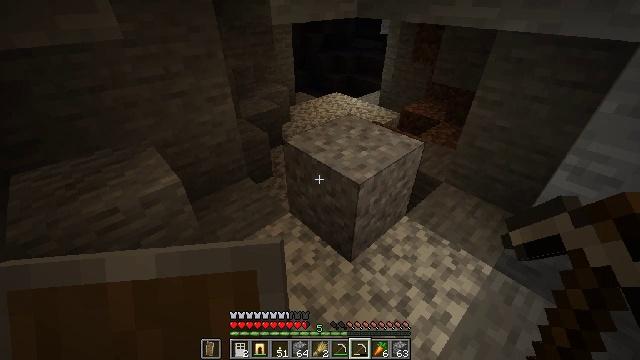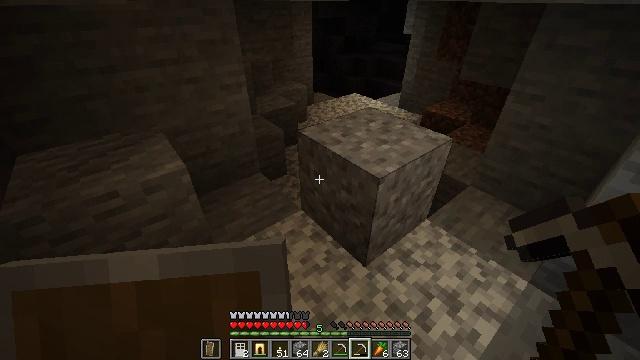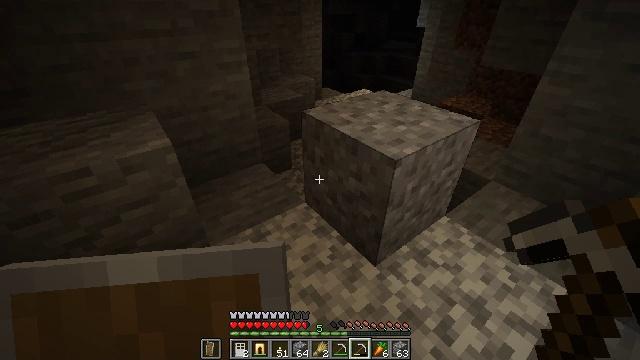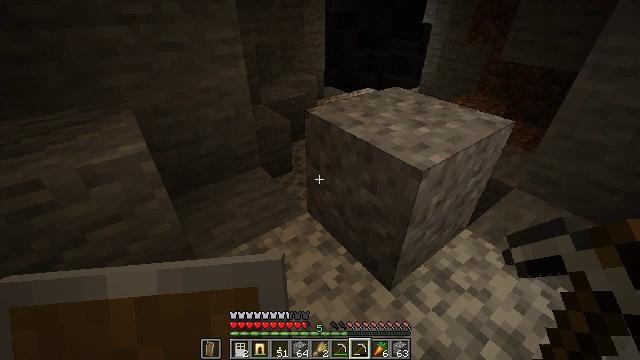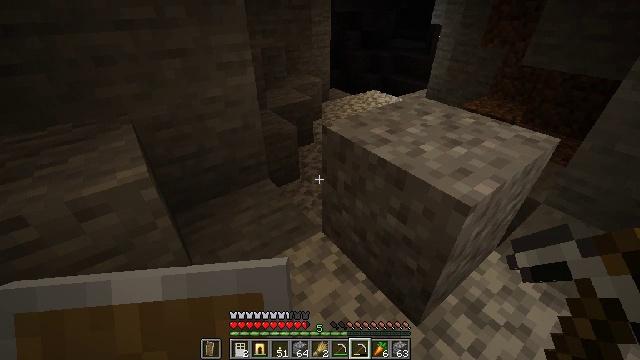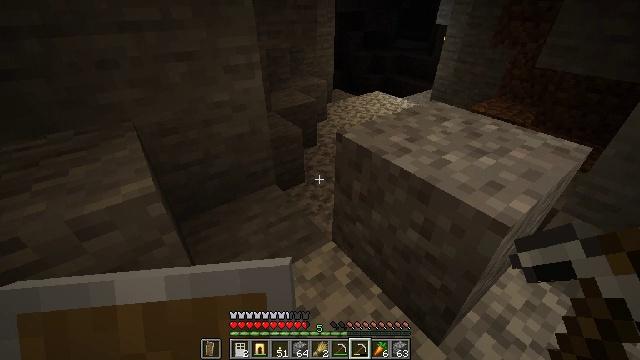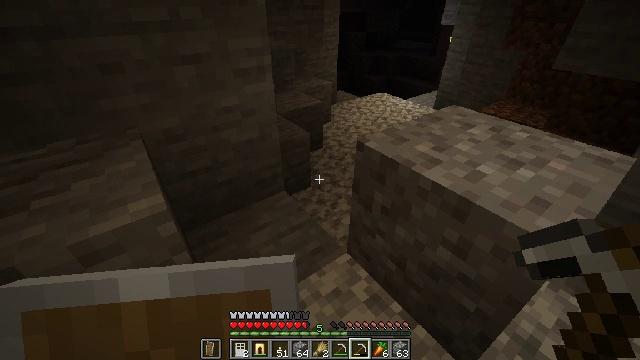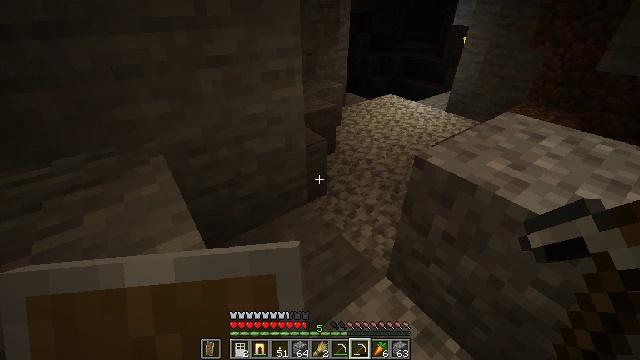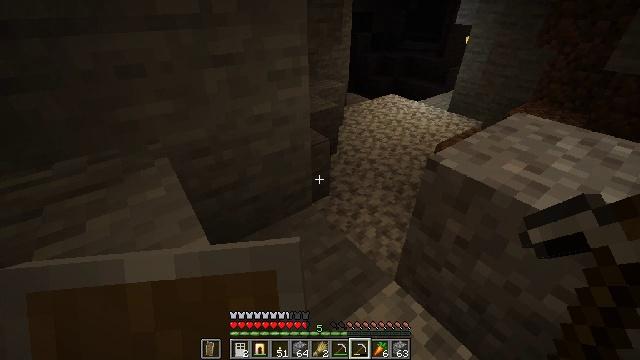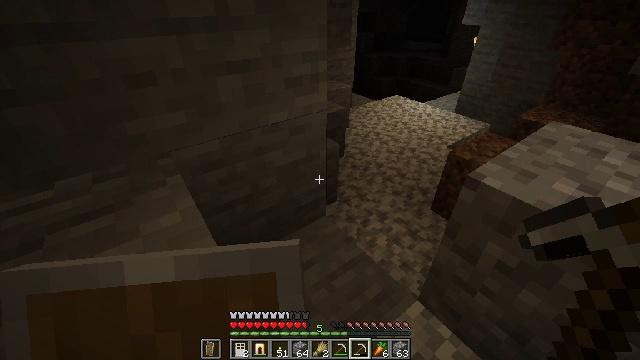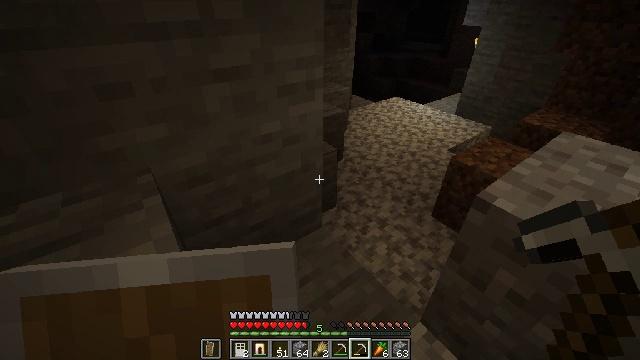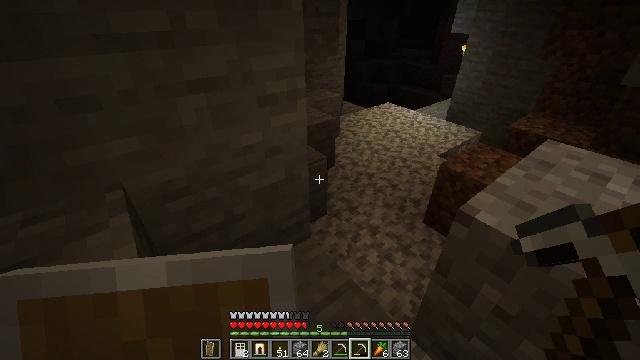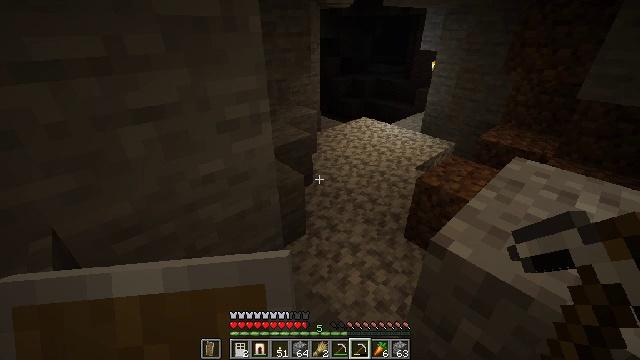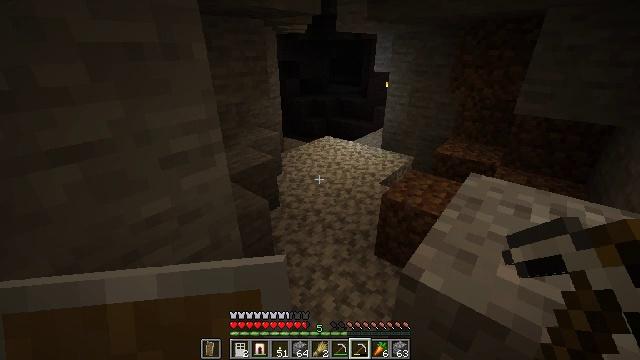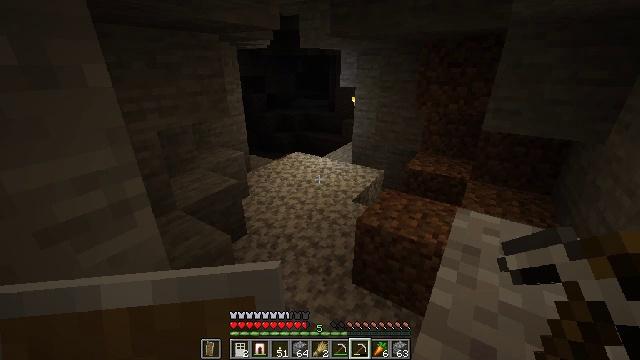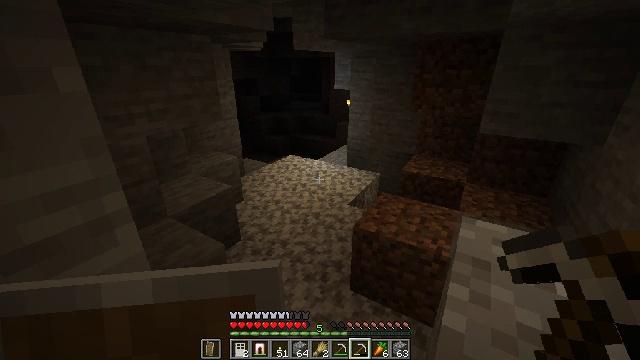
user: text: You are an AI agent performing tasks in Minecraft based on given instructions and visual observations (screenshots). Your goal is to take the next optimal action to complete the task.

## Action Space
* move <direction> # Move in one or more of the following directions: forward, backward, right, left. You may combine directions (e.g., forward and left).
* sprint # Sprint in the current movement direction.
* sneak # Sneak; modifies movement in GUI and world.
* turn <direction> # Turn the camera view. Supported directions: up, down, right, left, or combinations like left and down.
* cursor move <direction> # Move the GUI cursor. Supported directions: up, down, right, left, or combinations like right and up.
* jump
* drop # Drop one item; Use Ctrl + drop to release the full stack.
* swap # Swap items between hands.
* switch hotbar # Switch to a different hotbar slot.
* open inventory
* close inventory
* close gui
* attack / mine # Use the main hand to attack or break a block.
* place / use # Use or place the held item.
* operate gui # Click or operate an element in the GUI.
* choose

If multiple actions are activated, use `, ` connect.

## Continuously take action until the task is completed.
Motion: motion action
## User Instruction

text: Attack the white bed to collect it.
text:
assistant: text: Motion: move forward, turn left
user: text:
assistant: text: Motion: move forward, turn left
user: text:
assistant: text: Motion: move forward and move left
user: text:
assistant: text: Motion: move forward and move left
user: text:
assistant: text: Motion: move forward and move left
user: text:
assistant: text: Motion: move forward and move left
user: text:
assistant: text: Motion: move forward and move left
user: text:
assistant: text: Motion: move forward and move left
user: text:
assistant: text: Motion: move forward
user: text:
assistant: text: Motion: move forward
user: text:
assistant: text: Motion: move forward, turn right and up
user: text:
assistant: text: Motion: move forward, turn right and up
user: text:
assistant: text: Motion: move forward, turn right and up
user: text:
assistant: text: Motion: move forward, turn right and up
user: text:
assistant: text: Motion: move forward, turn right
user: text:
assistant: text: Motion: move forward, turn right
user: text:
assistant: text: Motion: move forward
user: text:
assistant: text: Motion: move forward
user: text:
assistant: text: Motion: move forward
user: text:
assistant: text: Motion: move forward
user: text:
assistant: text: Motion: move forward
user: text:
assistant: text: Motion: move forward
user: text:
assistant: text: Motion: move forward
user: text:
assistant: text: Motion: move forward
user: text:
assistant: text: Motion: move forward
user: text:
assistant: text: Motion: move forward
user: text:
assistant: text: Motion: move forward
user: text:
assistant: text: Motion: move forward
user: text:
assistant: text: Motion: move forward
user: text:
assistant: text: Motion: move forward